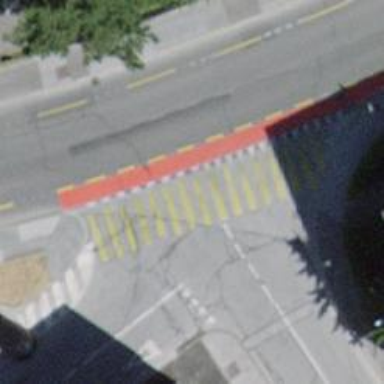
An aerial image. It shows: Asphalt footway with marked crossing.